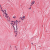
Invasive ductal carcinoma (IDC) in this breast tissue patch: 0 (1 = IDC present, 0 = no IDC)